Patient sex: M
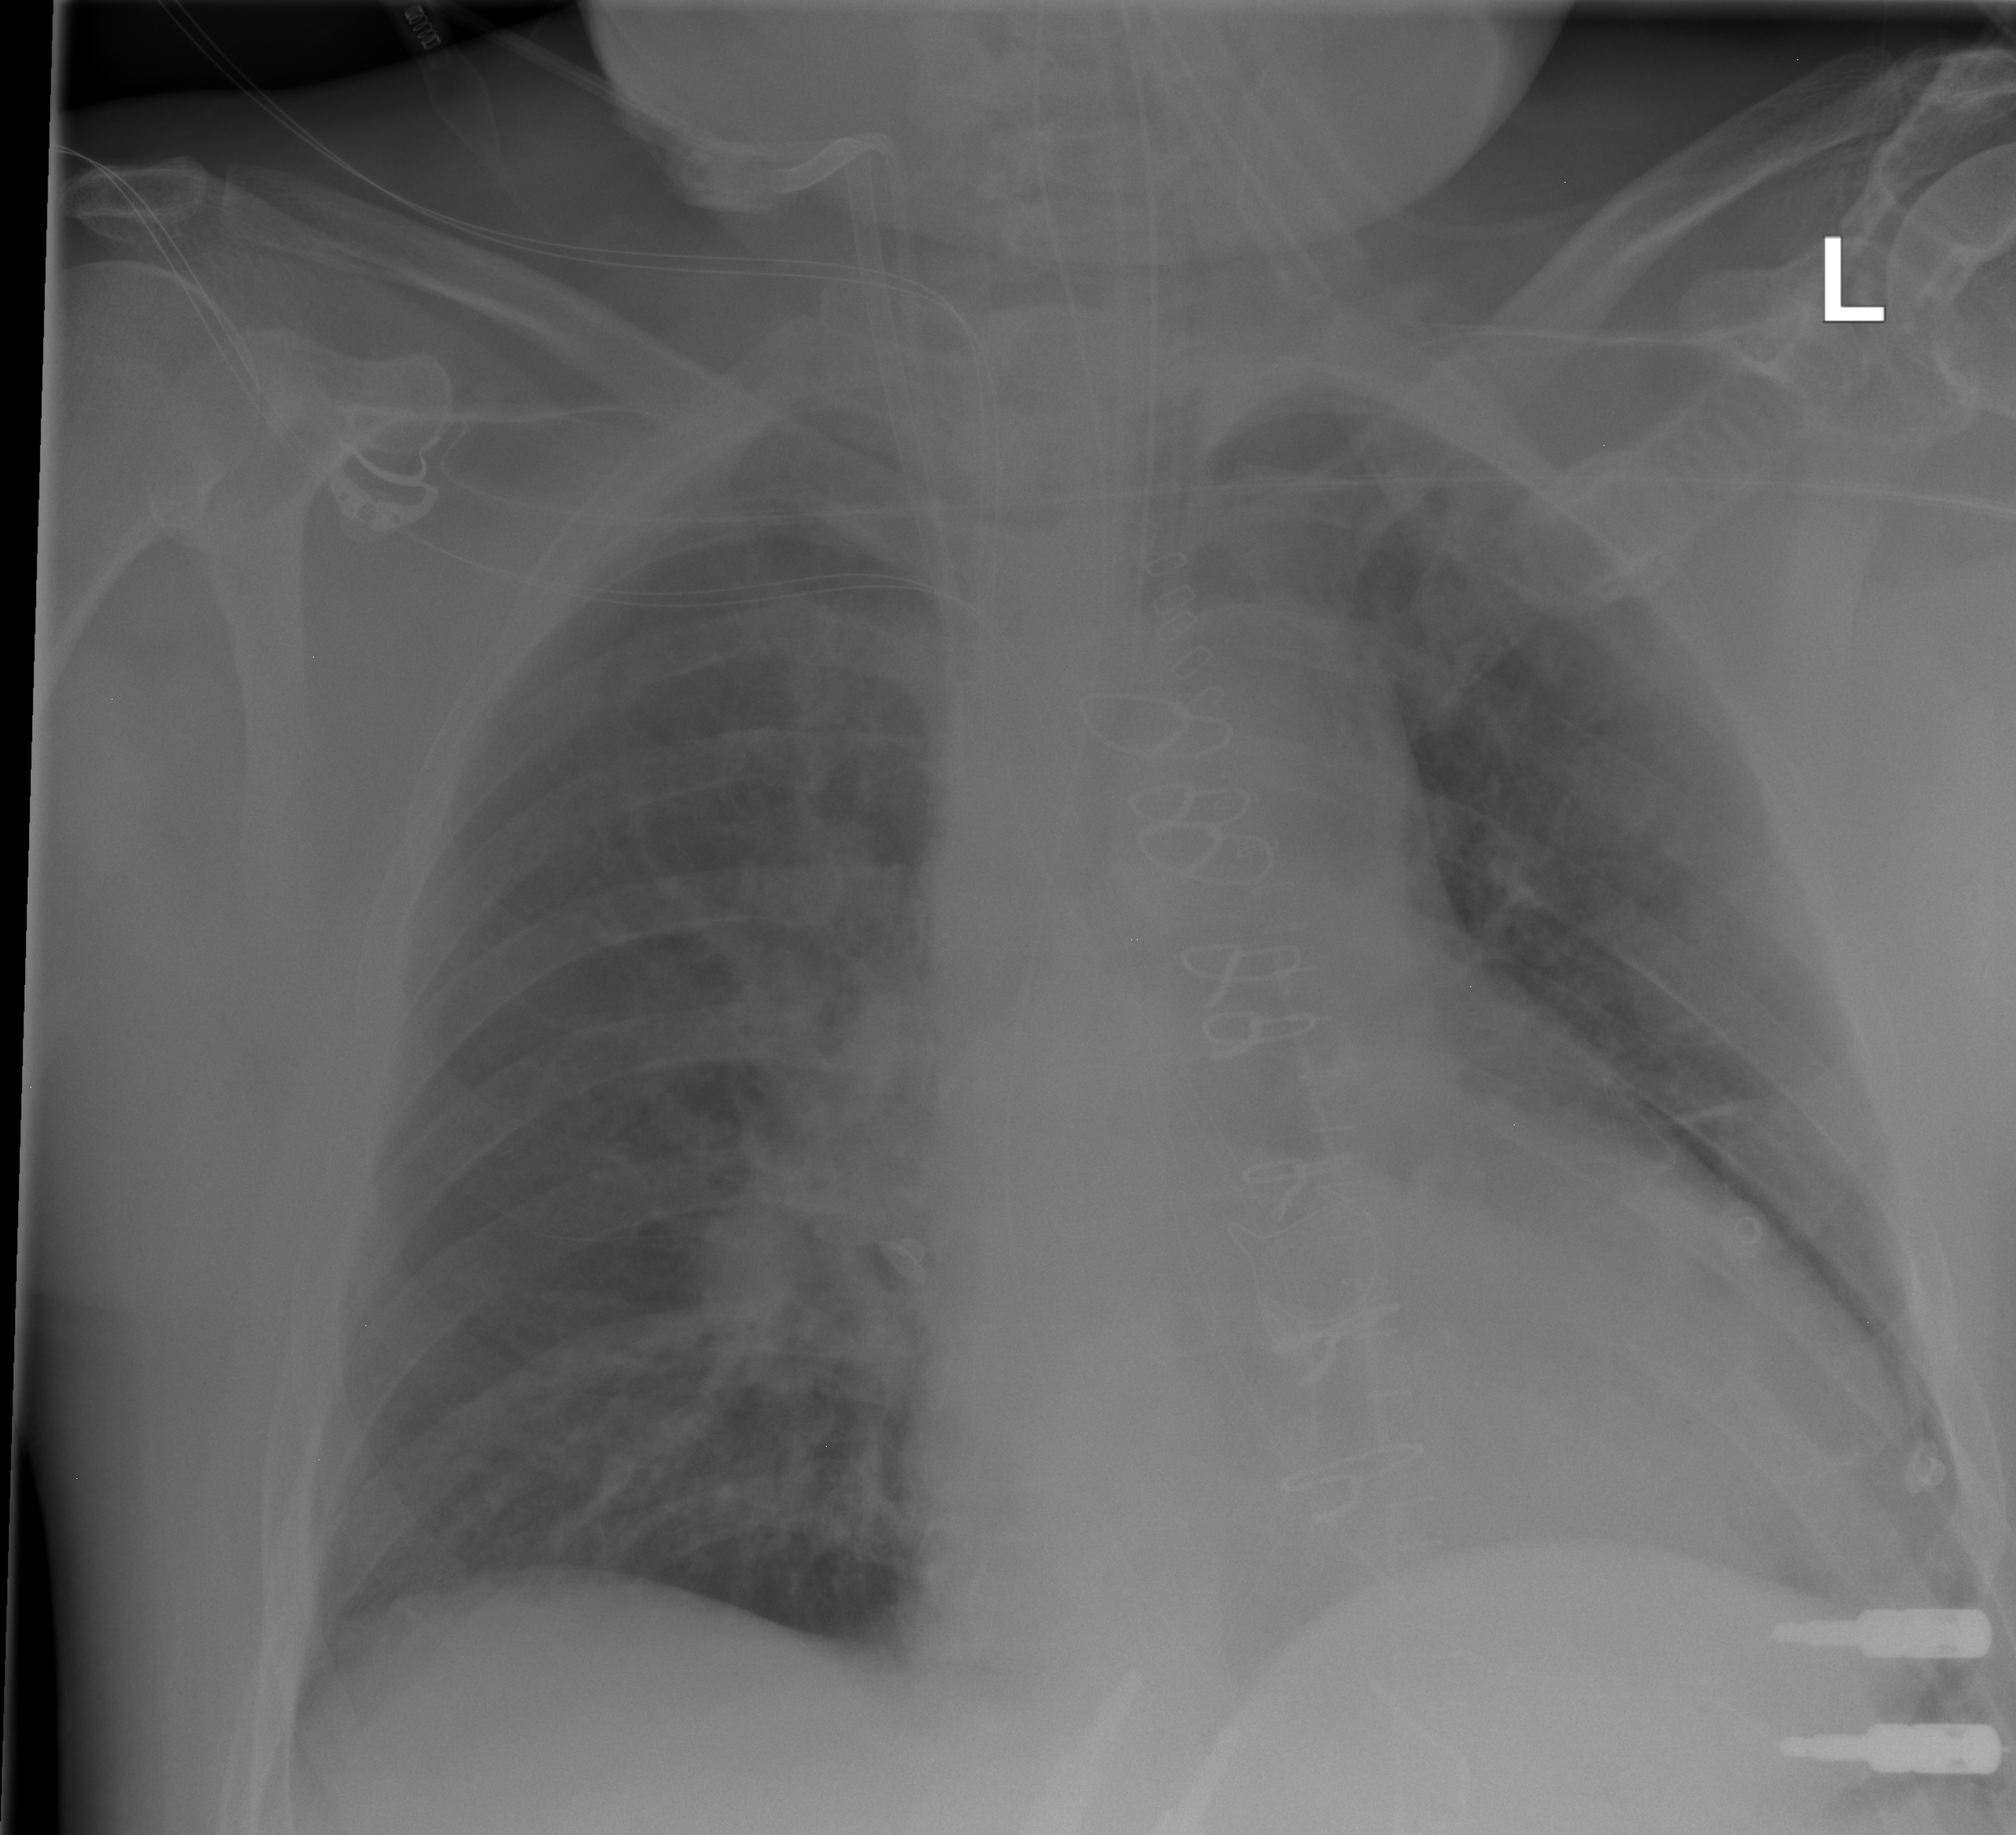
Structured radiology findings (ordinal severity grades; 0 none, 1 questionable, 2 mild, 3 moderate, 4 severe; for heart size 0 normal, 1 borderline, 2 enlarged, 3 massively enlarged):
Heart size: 3
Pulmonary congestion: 2
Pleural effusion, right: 0
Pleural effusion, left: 0
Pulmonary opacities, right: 0
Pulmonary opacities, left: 0
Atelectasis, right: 0
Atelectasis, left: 0